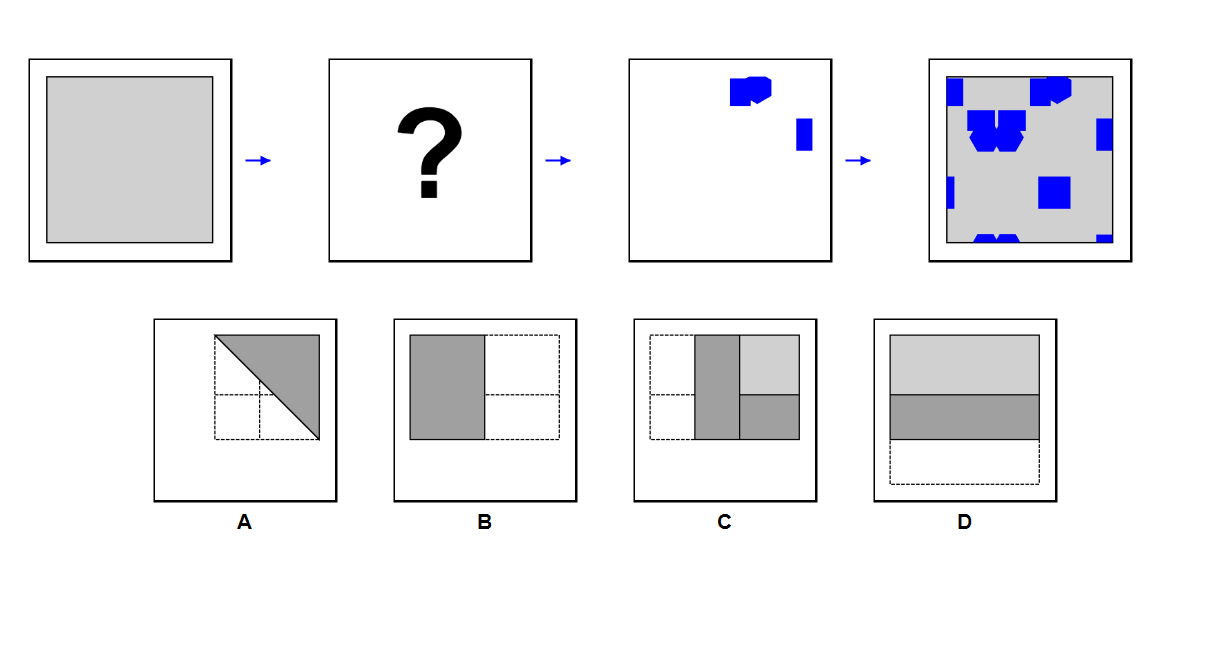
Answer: B